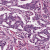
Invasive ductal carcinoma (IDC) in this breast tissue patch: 1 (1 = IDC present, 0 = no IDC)